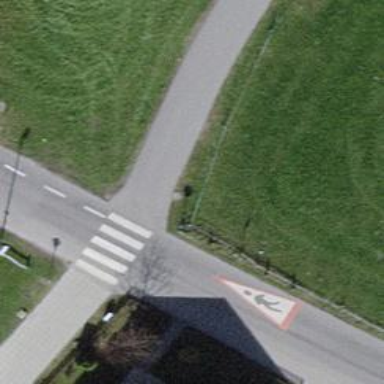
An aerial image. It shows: Marked zebra crossing with white markings.